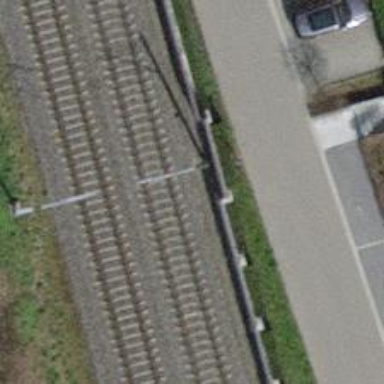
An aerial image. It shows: Railway track with contact lines for electrification.